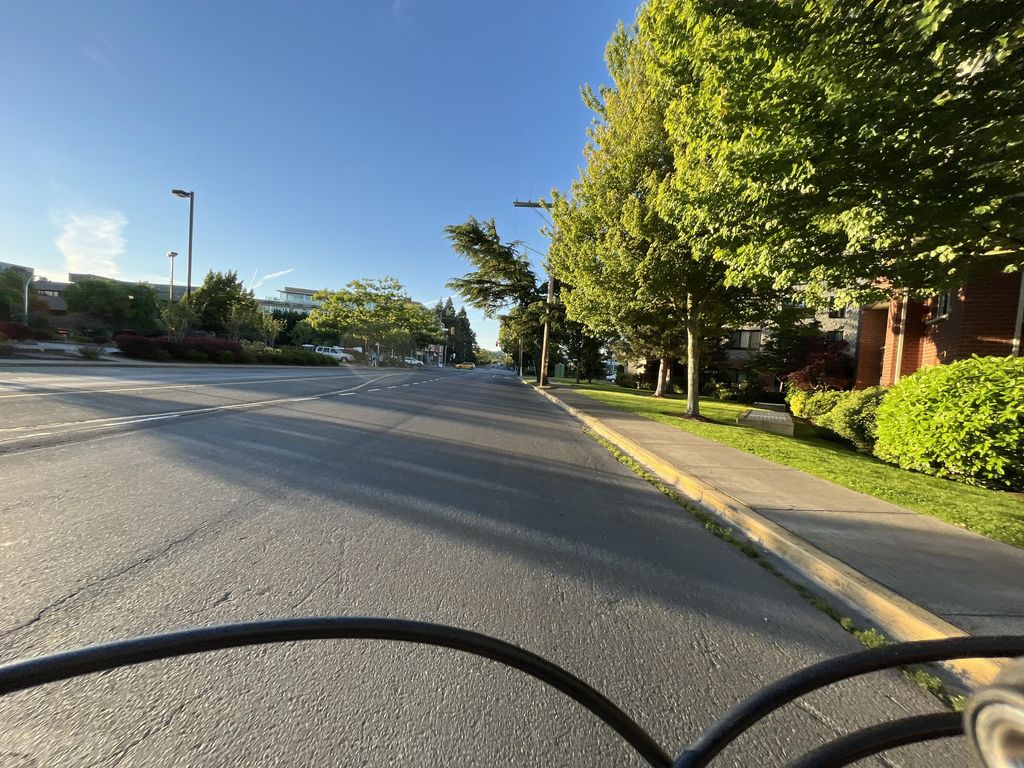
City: victoria